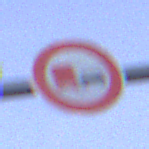
Verkehrszeichen: UeberholverbotKraftfahrzeuge
Umgebung: Outdoor, Suburban
Tageszeit: SunriseSunset
Wetter: PartlyCloudy
Licht: Natural
Jahreszeit: NotSpecified
Kontrast: LowContrast